Question: I have been working on this game for a few days now. One of the last problems I am facing is this:
When the player moves out of the border moving area (see picture below) the "line" is drawn behind him - he creates some kind of a wall (see directed arrows on the picture).
After this, he is able to move on this wall, BUT you cannot see the player (small red rectangle), until he moves right (in this case) to the white area.
You can see that the player can be seen when he is positioned on the gray border walls, but these walls were created the player was created.
How should I change the rendering here to be able to see the player on the area that was drawn the player? Do I need to redraw everything to be able to get it the way I need it?

Any suggestions highly appreciated. If I was not clear enough, let me know so I can explain it better.
Thanks
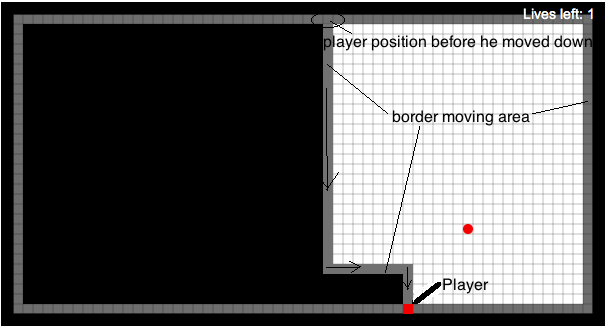
Answer: EasleJs will by default consider the objects just pile up in the order you provide them.
Yet, you can use AddChildAt to control the 'z' of your objects and avoid the issue.
Since the draw order is something that has to be handle at the stage, (not child), level, just have a look at the official documentation on Stage :
<URL>